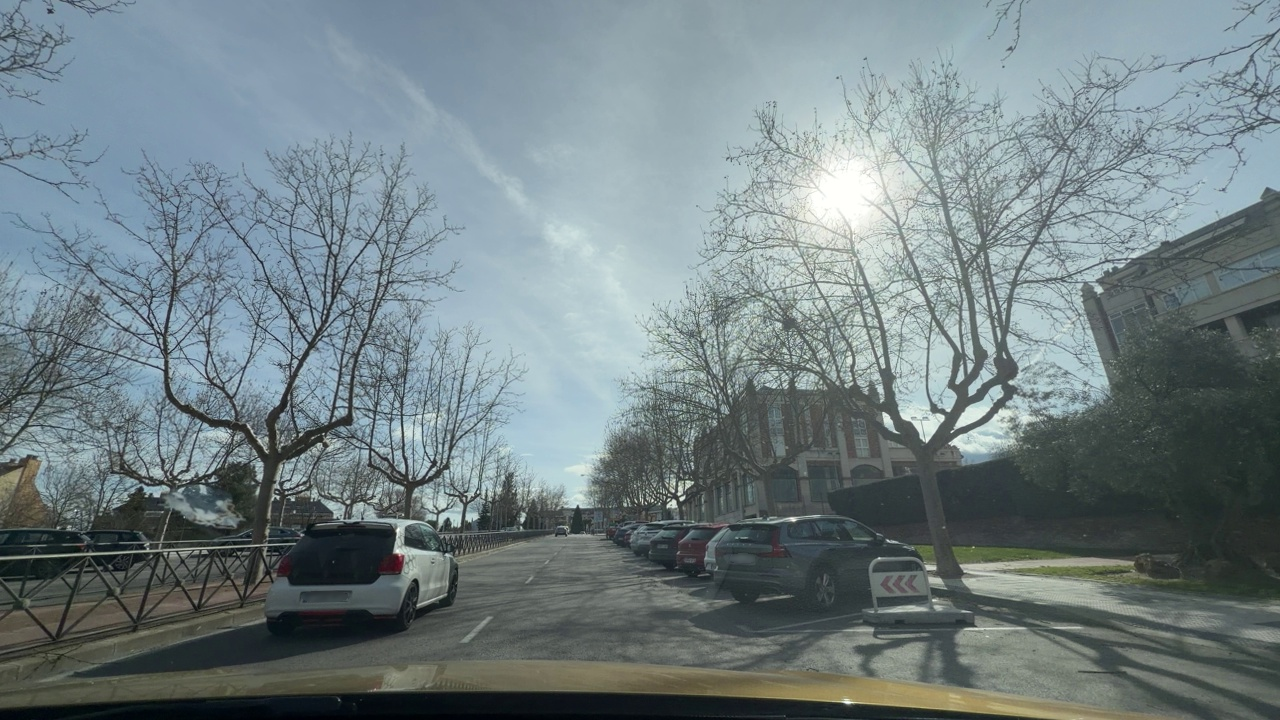
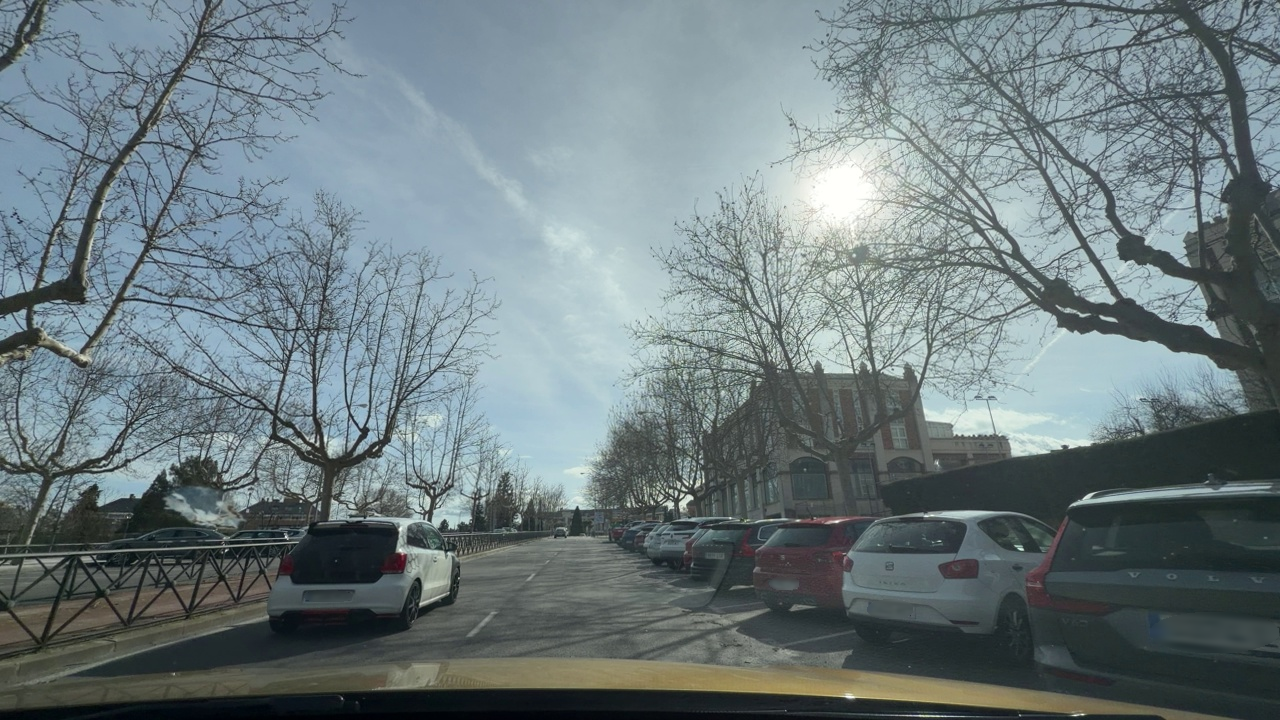
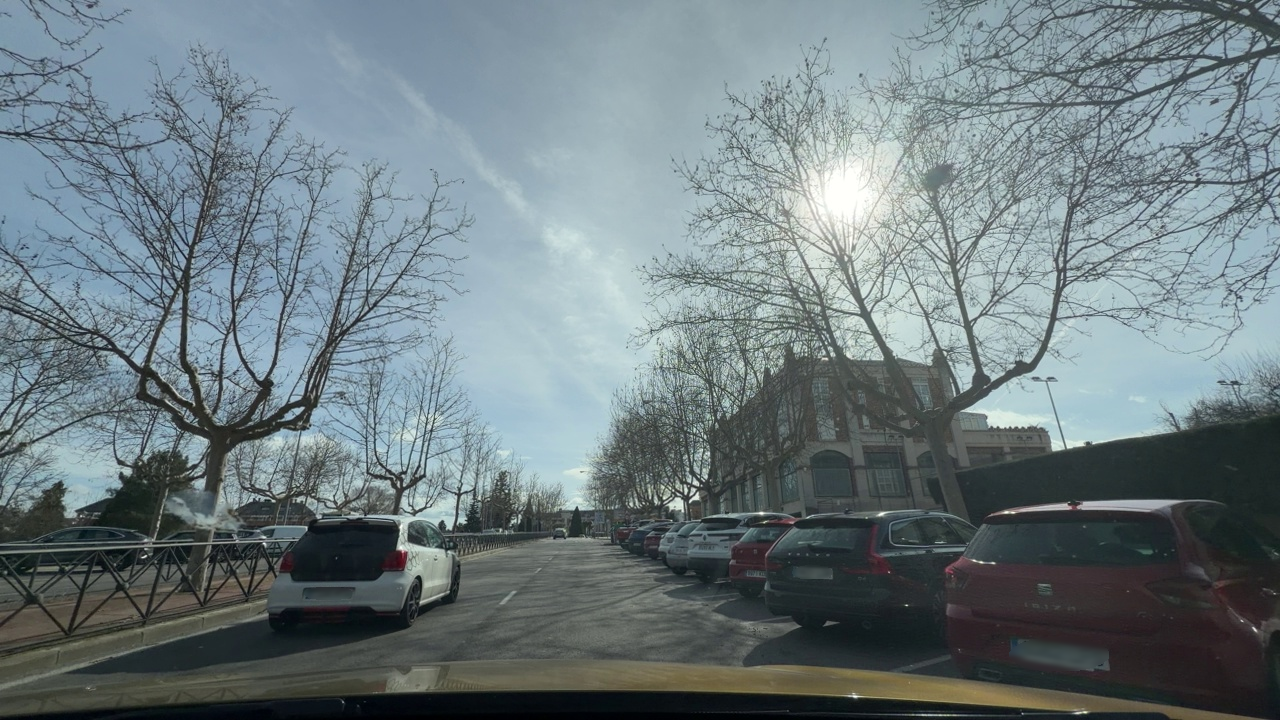
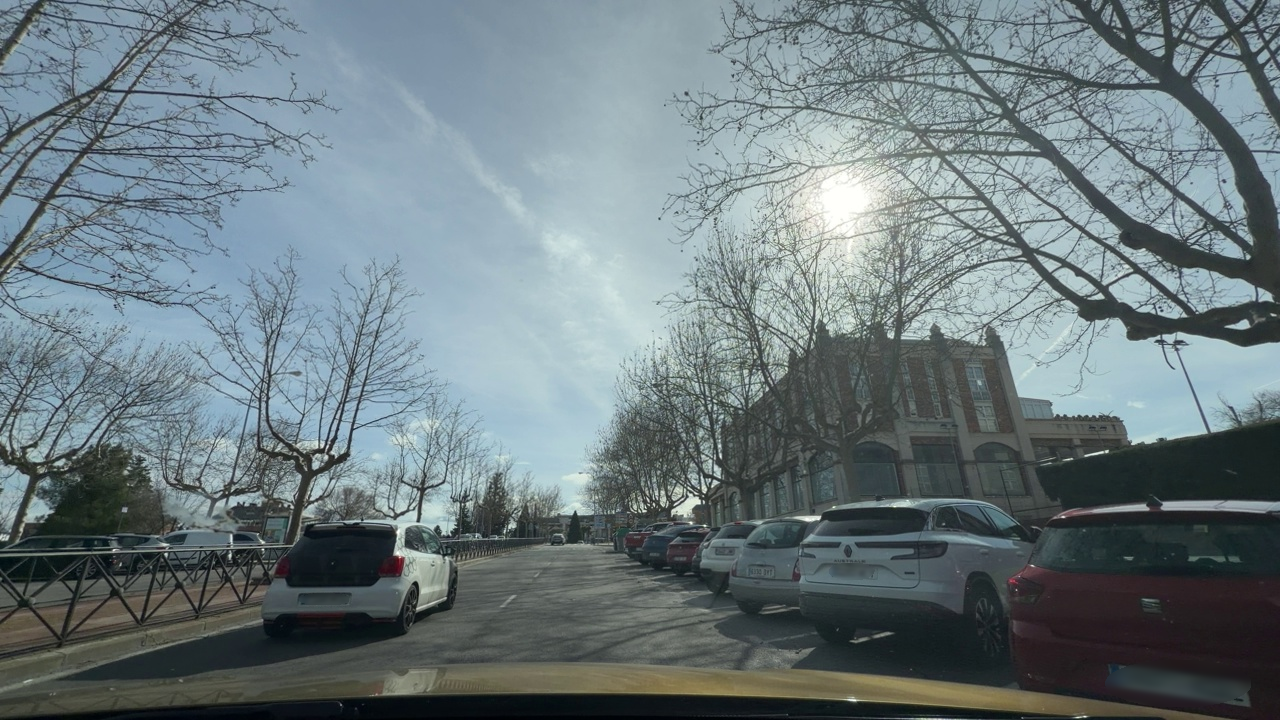
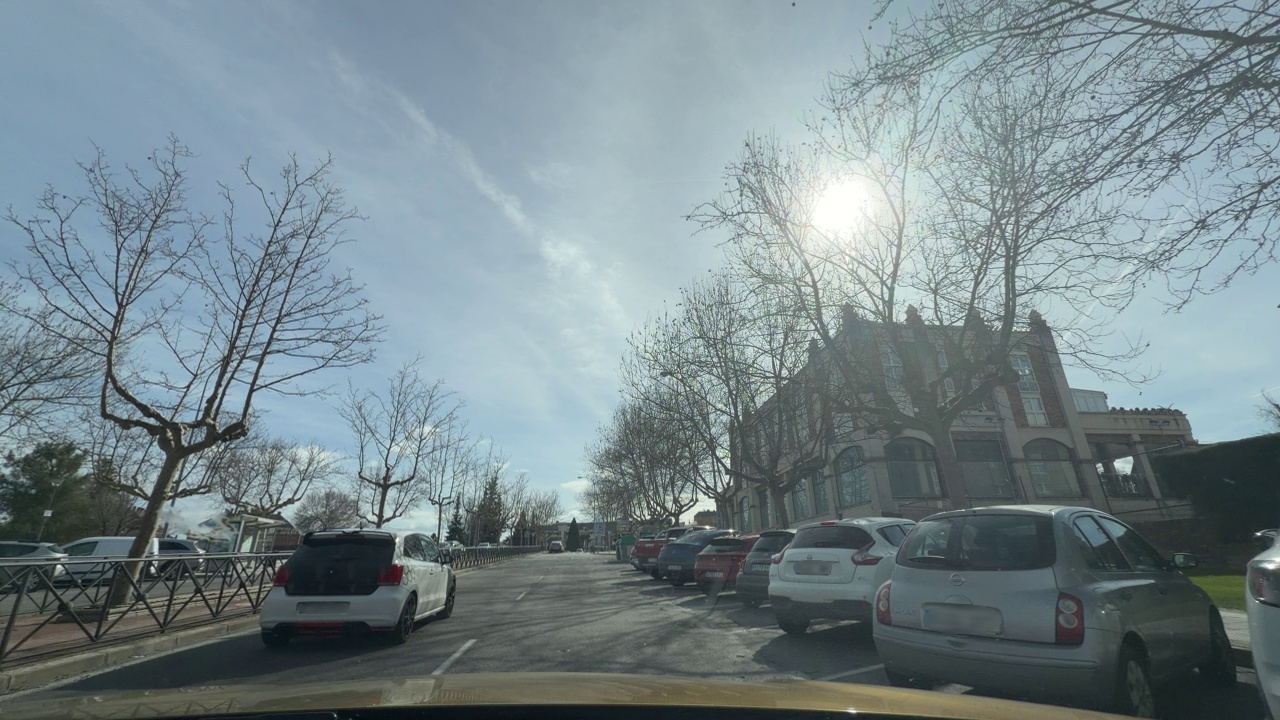
Situation: Lateral parked car
Question: Are vehicles present on the right side of the ego lane?
Answer: Yes
Reasoning: Vehicles can be observed curbside parked in the right-side lane of the ego vehicle.

Situation: Lateral parked car
Question: Are vehicles parked parallel or perpendicular to the roadway near the ego lane?
Answer: Yes
Reasoning: There are several cars parked perpendicular to the roadway on the right side of the ego lane.

Situation: Lateral parked car
Question: Does the environment indicate an urban road where curbside parking is permitted?
Answer: Yes
Reasoning: The sidewalks observed at both sides of the images and the trees indicate this is an urban road with curbside parking permitted.

Situation: Lateral parked car
Question: Is the ego vehicle traveling in a middle lane with traffic lanes on both sides?
Answer: No
Reasoning: The ego vehicle is travelling along the right-side lane of a two lane, one-way road.

Situation: Lateral parked car
Question: Are vehicles present on the left side of the ego lane?
Answer: Yes
Reasoning: There is a vehicle travelling in the same direction as the ego vehicle.